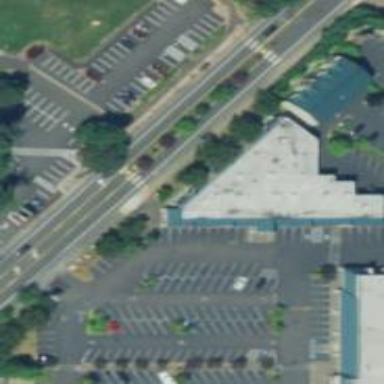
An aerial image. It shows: Parking space.